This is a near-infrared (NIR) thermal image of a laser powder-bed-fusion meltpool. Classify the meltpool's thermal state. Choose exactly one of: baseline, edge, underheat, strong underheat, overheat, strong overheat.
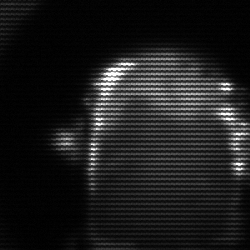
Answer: baseline